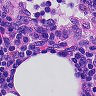
Metastatic tissue present: no